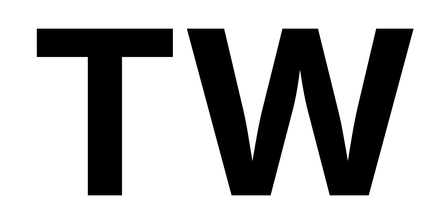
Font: Inter_Bold